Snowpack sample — Buffalo Mountain, Silverthorne, Colorado, USA (1/25/25, 10:11 AM MST)
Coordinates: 39.6222, -106.1139
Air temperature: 22 °F
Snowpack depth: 110 cm
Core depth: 40 cm
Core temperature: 46.4 °F
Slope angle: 12°, slope face: 102°
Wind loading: high
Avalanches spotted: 0
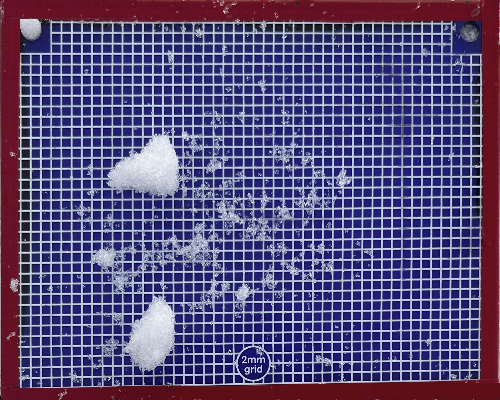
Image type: profile
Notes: No avalanches nearby, collected on the outskirts of a fire break 15 meters from the treeline, on way to Buffalo and Red Mountain